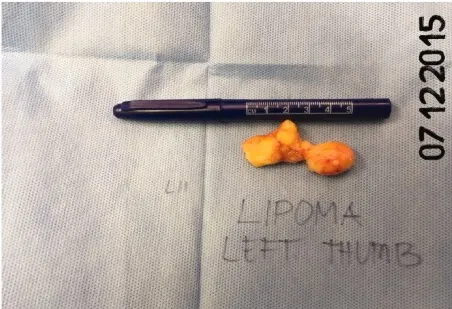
(A-D) A rectangular radially incision was made over the left thumb and the mass was excised completely.
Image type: medical_photograph (other_medical_photograph)